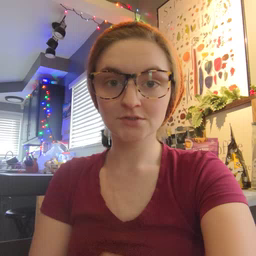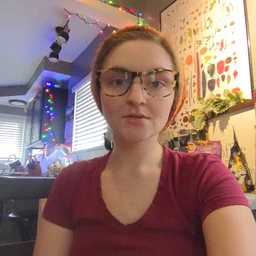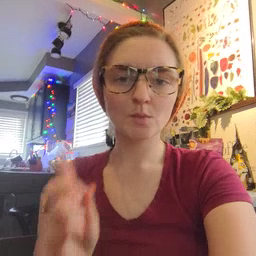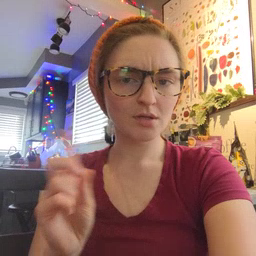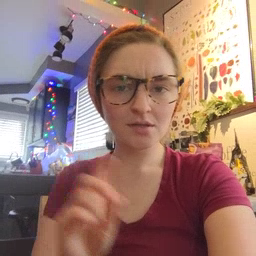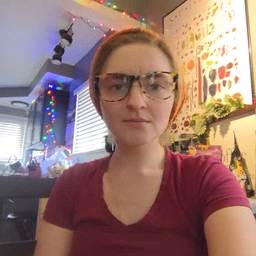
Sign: where